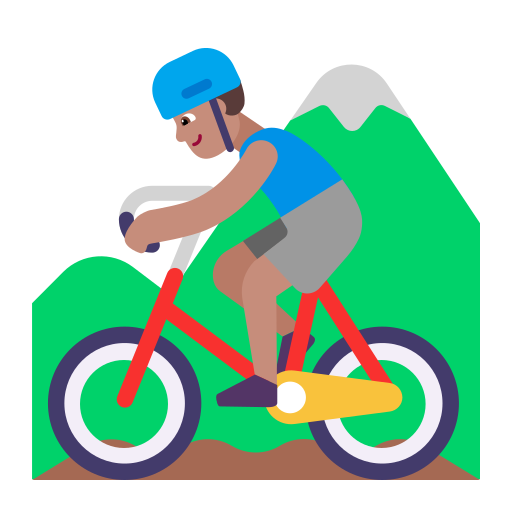
man mountain biking flat